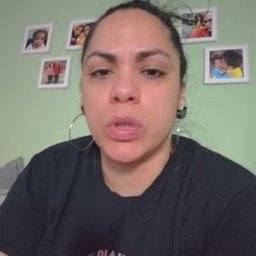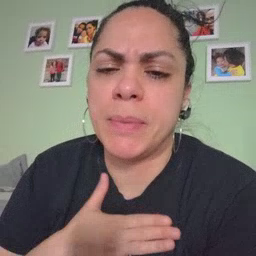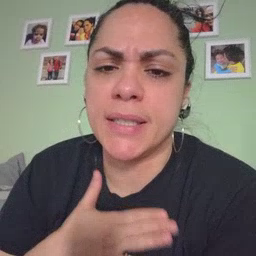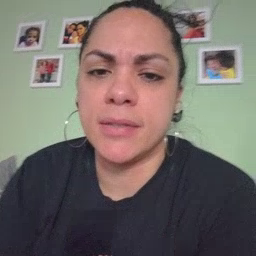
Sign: please